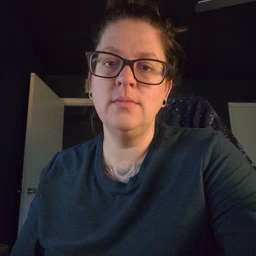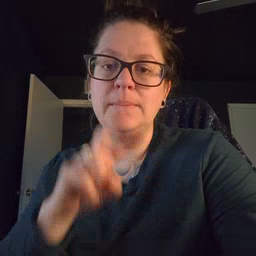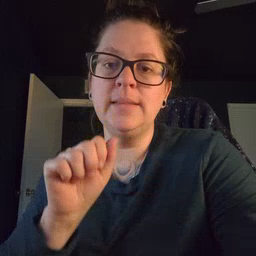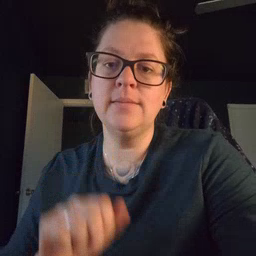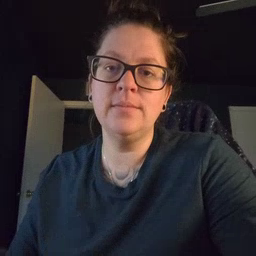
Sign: pizza